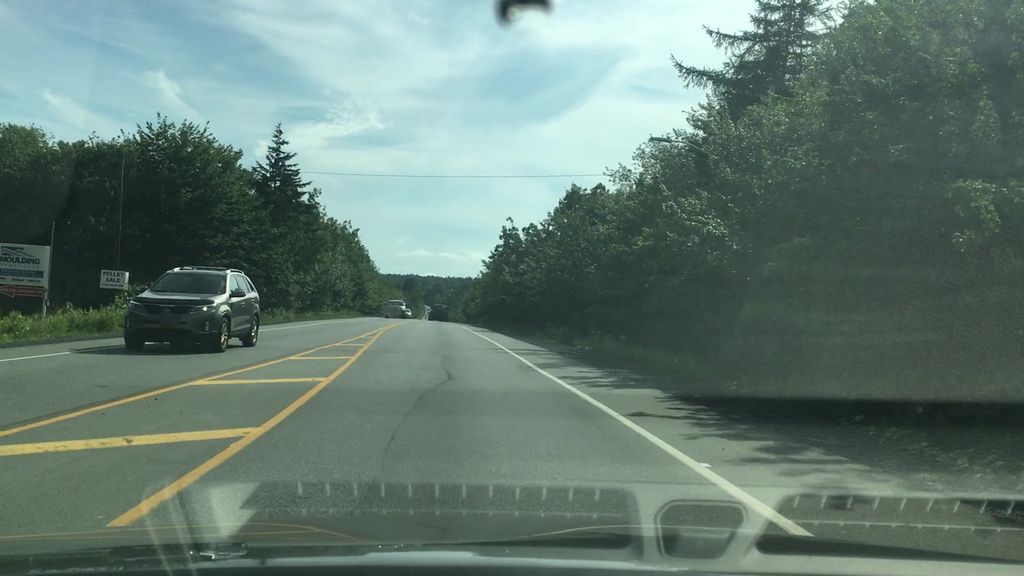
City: halifax